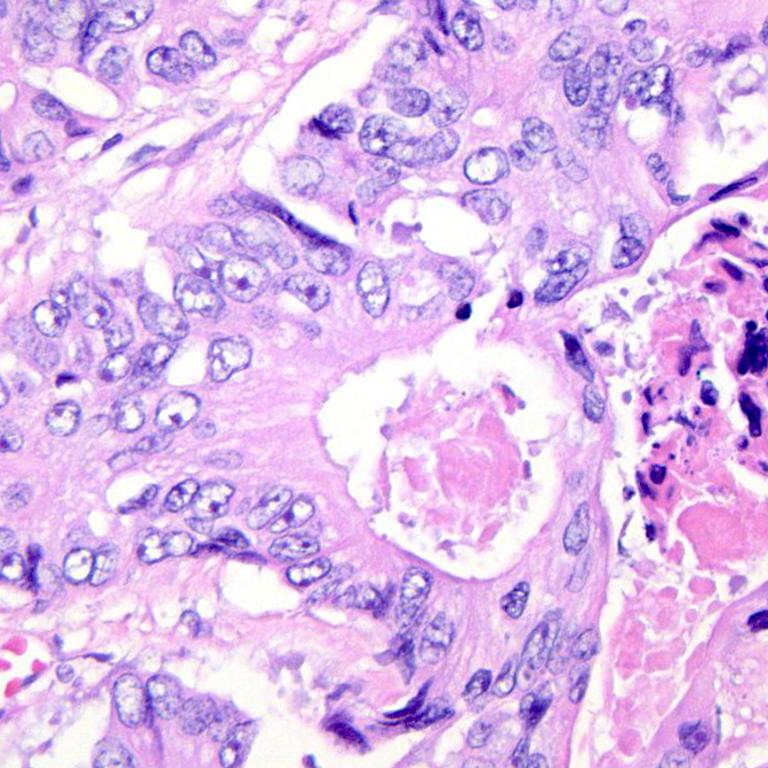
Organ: colon
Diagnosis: adenocarcinomas